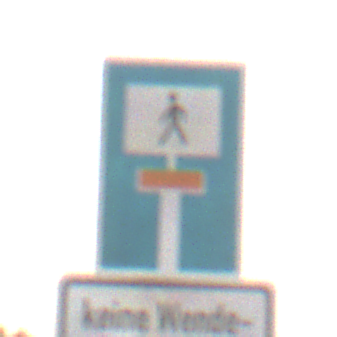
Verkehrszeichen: SackgasseFussgaengerDurchlaessig
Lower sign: HinweisGeaenderteVorfahrtVerkehrsfuehrungVerkehrsregelung3
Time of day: SunriseSunset
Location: Outdoor (Nature)
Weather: Clear
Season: NotSpecified
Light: Natural